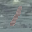
Label: 1